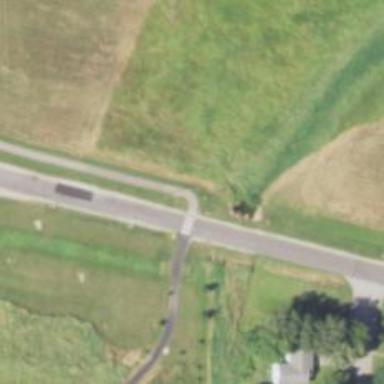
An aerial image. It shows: Marked crossing with zebra road marking.